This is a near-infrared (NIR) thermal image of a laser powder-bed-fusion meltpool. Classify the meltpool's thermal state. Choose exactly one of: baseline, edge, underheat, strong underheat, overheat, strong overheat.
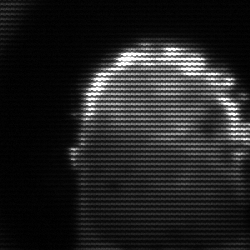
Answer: baseline